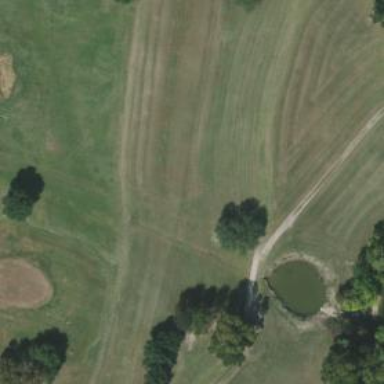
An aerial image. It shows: Golf hole.